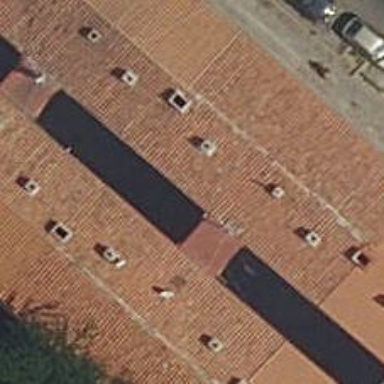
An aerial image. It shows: Apartments building with gabled roof oriented across.